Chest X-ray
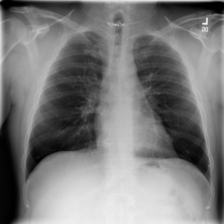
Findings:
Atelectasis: negative
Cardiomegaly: negative
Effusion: negative
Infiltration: negative
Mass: negative
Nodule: negative
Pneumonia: negative
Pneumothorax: negative
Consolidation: negative
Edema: negative
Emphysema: negative
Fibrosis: negative
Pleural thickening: negative
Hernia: negative